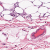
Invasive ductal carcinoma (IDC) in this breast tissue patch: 0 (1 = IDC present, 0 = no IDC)